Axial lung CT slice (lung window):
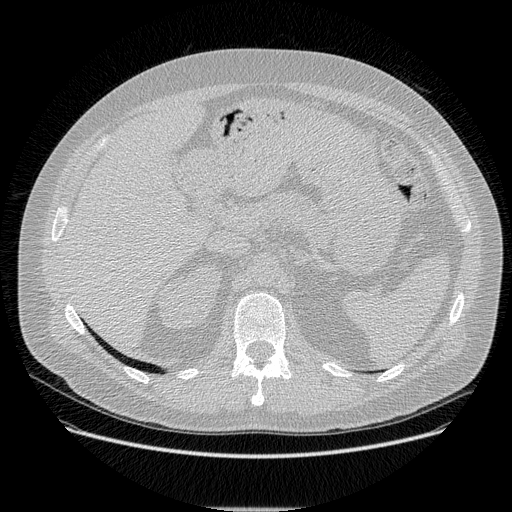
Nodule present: no